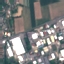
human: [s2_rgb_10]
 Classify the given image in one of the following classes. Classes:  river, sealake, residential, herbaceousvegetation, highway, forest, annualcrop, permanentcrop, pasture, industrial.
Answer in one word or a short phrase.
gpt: Industrial